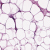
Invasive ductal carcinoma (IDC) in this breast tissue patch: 0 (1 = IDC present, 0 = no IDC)